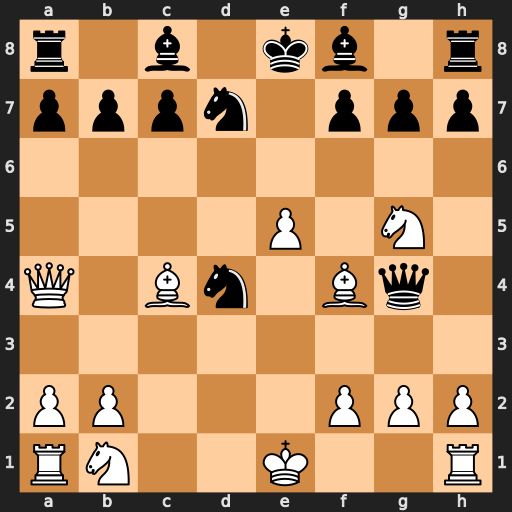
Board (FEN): r1b1kb1r/pppn1ppp/8/4P1N1/Q1Bn1Bq1/8/PP3PPP/RN2K2R
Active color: w
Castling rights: KQkq
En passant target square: -
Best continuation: Bxf7+ Kd8 Qxd4